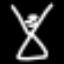
Label: hourglass